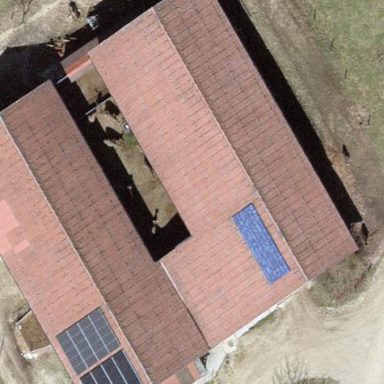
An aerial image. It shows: Rural barn.